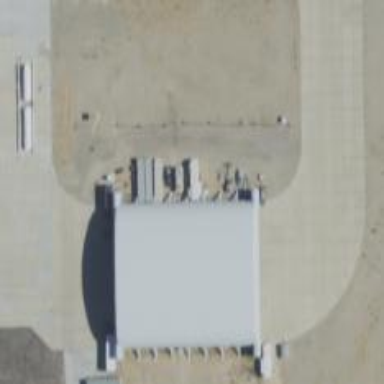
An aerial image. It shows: Hangar located at airport.